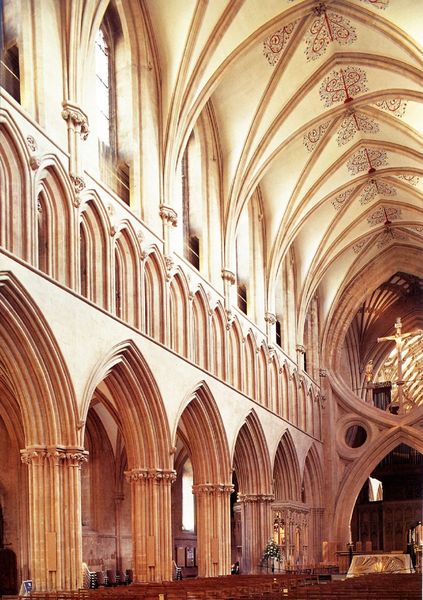
Titel: Kathedrale von Wells (St. Andrew’s Cathedral), Wells/Somerset
Standort: Wells, Kathedrale (EU - GB)
Schlagwörter: blumen, fenster, licht, pfeiler, raum, säulen, architektur, stein, kirche, decke, gotik, schiff, bogen, bank, galerie, foto, fotografie, bögen, fugen, gang, gewölbe, kreuz, dom, altar, bänke, kathedrale, langhaus, pult, kapitell, reihen, kirchenschiff, mittelschiff, glasmalerei, gotisch, spitzbogen, spitzbögen, jesus, gothik, gothisch, basilika, romanisch, arkarden, seitenschiffe, längsschiff, arkarde, deckengewölbe, deckenbemalung, fenstergarde